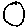
Label: circle